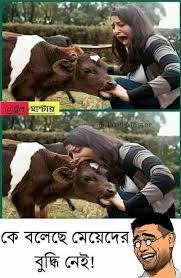
Text: কে বলেছে মেয়েদের বুদ্ধি নেই!
Label: Non Hate